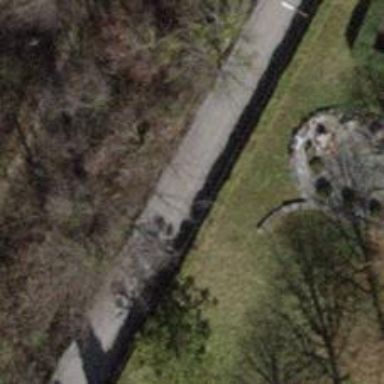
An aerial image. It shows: Pedestrian path with asphalt surface.